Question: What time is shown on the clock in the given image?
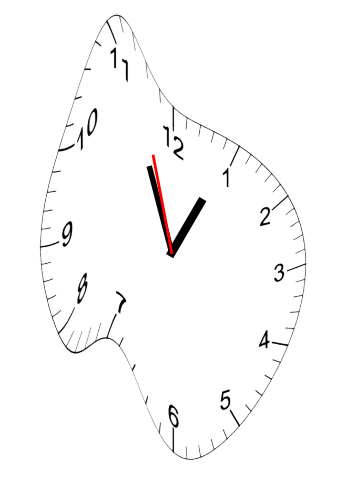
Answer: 12:55:57